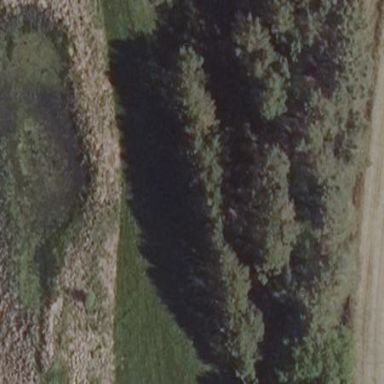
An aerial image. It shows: Semi-deciduous forest mainly consisting of broadleaved trees.